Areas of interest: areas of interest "Sweet Love Apartment"
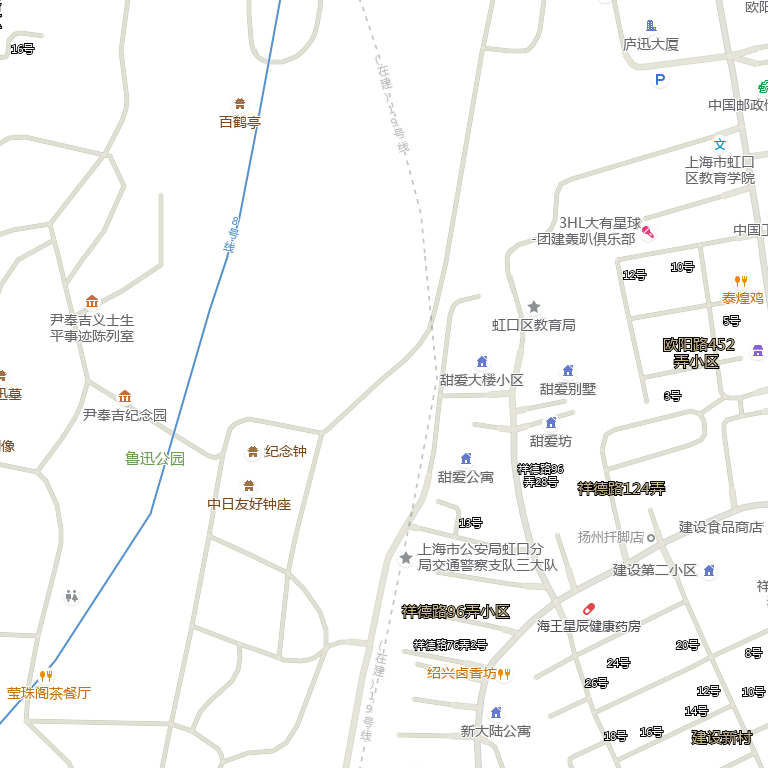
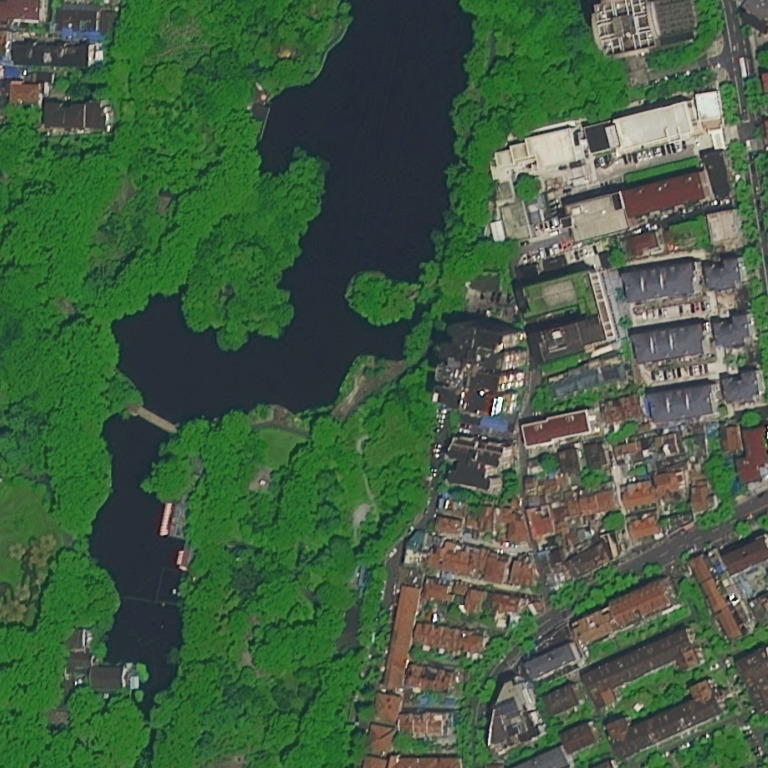